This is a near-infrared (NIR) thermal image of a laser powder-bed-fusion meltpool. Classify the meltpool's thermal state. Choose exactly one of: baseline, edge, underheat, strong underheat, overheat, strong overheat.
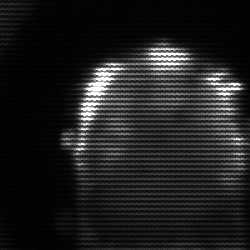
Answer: baseline